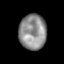
Tissue: prostate
Cell type: T cells
Senescence score: 0.3271
Nuclear area (px): 949
Mean DAPI intensity: 140.771